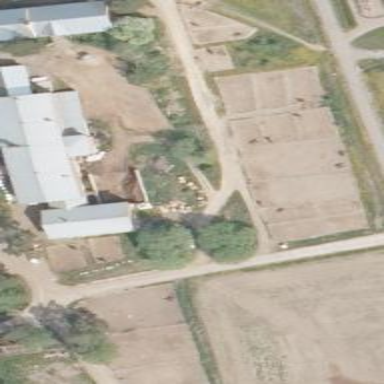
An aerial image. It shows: Farmyard area.